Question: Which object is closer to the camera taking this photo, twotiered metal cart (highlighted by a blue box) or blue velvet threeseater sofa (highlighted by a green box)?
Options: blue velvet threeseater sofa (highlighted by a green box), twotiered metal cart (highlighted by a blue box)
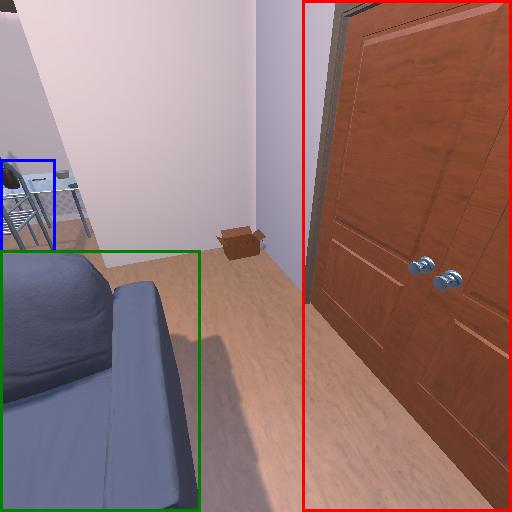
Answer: blue velvet threeseater sofa (highlighted by a green box)